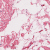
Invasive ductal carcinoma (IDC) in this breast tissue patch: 0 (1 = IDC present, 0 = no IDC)